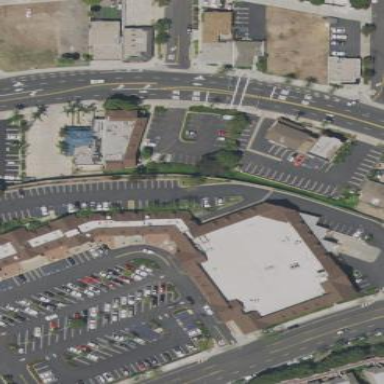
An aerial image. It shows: Supermarket located in building.